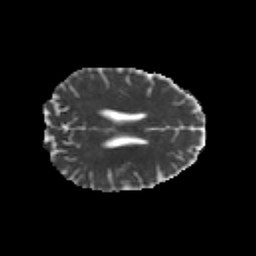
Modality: MD
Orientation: axial
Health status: healthy
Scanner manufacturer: philips
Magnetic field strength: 3 T
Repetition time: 6.964 s
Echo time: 0.092 s